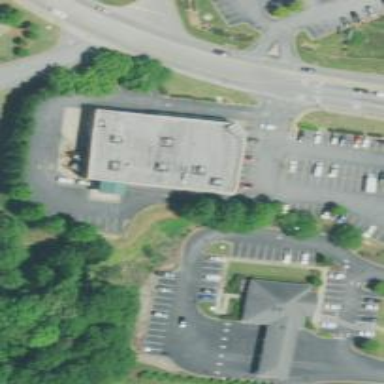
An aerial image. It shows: Pharmacy providing healthcare services.